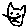
Label: cat